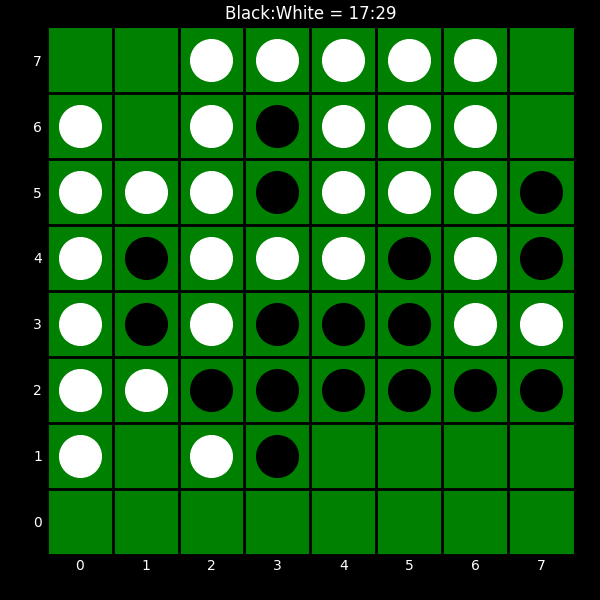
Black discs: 17
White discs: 29